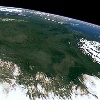
Label: land